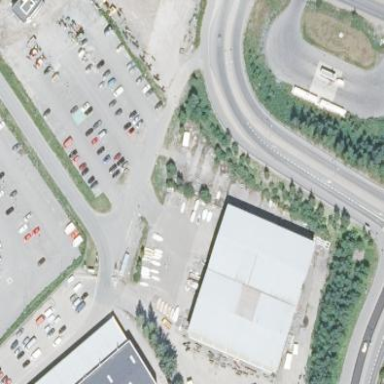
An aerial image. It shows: Warehouse.